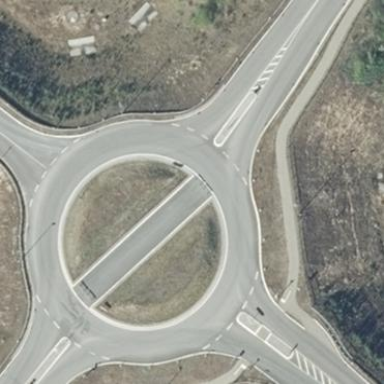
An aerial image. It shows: Asphalt road at the secondary level leading to roundabout. The road is elevated with embankment.